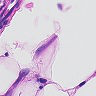
Metastatic tissue present: yes